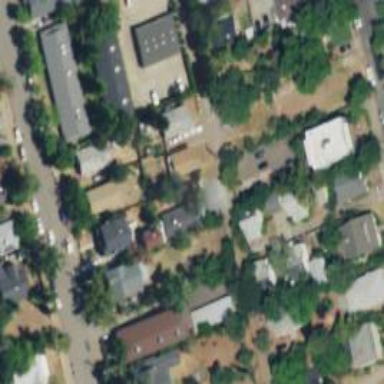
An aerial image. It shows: Alleyway designated as service road.